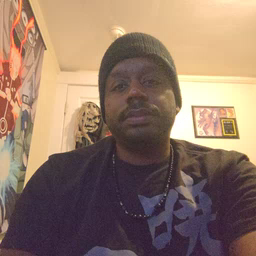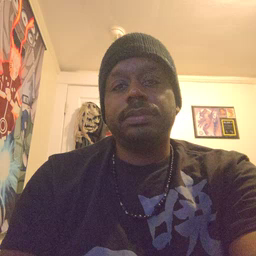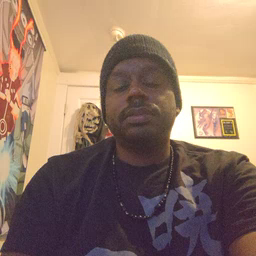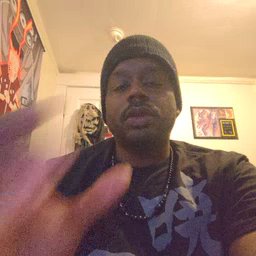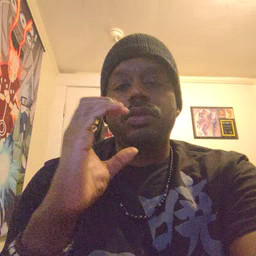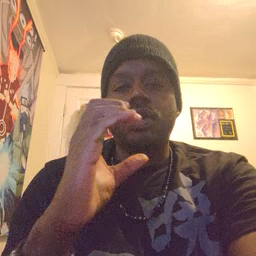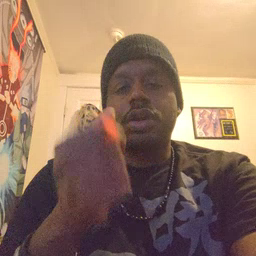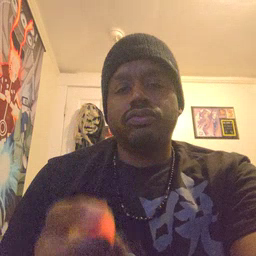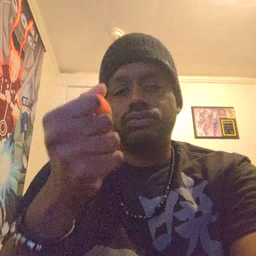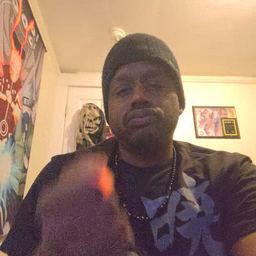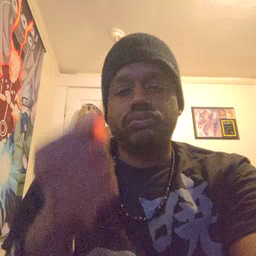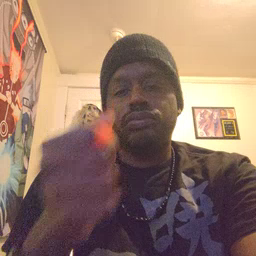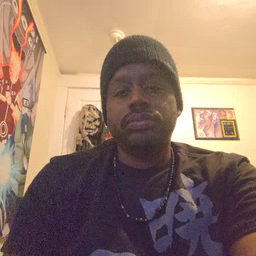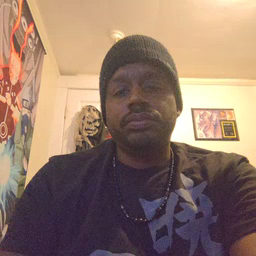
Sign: car